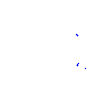
Particle: proton